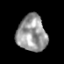
Tissue: prostate
Cell type: T cells
Senescence score: 0.3432
Nuclear area (px): 1046
Mean DAPI intensity: 152.705